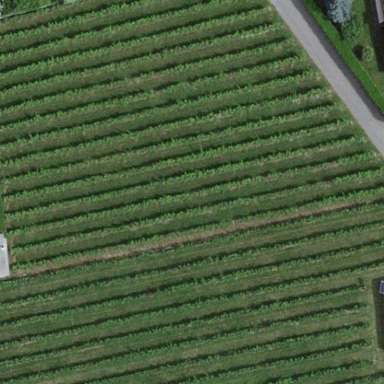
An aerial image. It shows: Vineyard with grape crops.